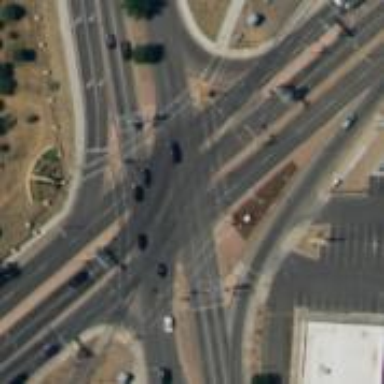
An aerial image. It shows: Intersection with asphalt surface.